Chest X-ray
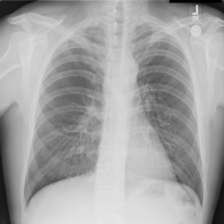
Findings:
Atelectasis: negative
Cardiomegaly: negative
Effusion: negative
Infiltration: negative
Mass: negative
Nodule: negative
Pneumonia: negative
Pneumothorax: negative
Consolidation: negative
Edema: negative
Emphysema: negative
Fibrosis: negative
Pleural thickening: negative
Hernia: negative